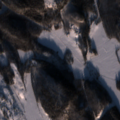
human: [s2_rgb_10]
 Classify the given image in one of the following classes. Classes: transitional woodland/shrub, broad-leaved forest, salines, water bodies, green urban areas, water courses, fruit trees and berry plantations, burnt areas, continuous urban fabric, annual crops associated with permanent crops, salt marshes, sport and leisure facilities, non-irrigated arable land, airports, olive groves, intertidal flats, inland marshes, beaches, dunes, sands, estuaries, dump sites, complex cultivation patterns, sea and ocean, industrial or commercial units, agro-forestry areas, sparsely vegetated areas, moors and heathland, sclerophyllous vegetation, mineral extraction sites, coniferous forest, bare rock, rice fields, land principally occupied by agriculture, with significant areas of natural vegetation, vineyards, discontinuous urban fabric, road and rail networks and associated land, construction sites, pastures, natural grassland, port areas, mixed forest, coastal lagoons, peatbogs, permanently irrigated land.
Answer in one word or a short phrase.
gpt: non-irrigated arable land, broad-leaved forest, coniferous forest, mixed forest, transitional woodland/shrub